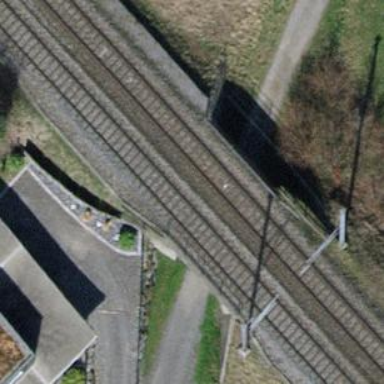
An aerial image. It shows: Bridge over electrified railway with contact line.